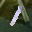
Label: 1